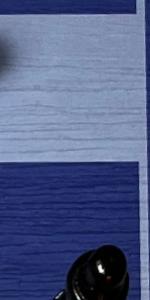
Label: Empty